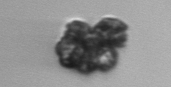
Label: Corymbellus